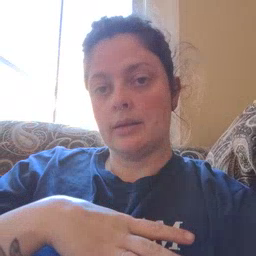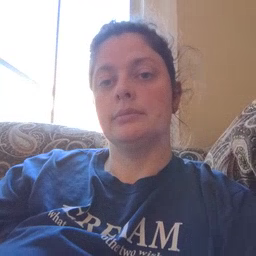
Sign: man